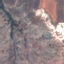
Land use / land cover class: HerbaceousVegetation